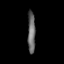
Tissue: skin
Cell type: Epithelial cells
Senescence score: 0.7223
Nuclear area (px): 320
Mean DAPI intensity: 101.922